Question: 1. I have a date range where I would like to find out the number of working days (excluding weekends and holidays) that fall in a range of months. Example below.

I understand this may involve a number of if/networkdays but struggling to complete this. Any help appreciated.
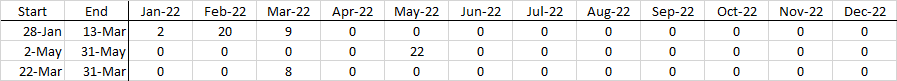
Answer: If you have Excel 365 you can use this formula
I am assuming that your table starts in A1 and that C1, D1 etc contain first of month date, e.g. 1.1.2022 etc..
'''
=LET(startMonth,C$1,
endMonth,EDATE(startMonth,1)-1,
startPeriod,MAX(startMonth,$A2),
endPeriod,MIN(endMonth,$B2),
IF(startPeriod < endPeriod,NETWORKDAYS(startPeriod,endPeriod),0)
)
'''
Setting startMonth and endMonth is more for readability of the calculations of startPeriod and endPeriod.
startPeriod will be 28.1.22 for the january column as it is greater than 1.1.22. But for febuary it will be 1.2.22 and so on.
Calculating the the networkdays is based on these two dates.
If you want to add holidays refer to the help of NETWORKDAYS